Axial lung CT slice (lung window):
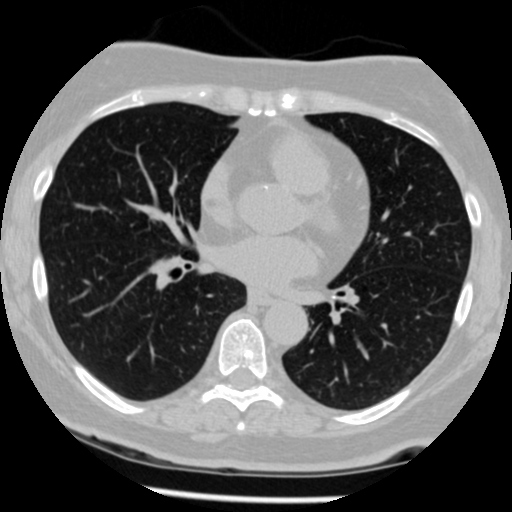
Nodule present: no